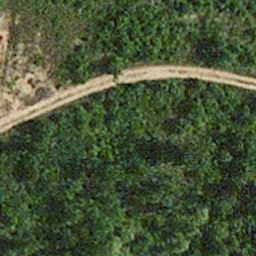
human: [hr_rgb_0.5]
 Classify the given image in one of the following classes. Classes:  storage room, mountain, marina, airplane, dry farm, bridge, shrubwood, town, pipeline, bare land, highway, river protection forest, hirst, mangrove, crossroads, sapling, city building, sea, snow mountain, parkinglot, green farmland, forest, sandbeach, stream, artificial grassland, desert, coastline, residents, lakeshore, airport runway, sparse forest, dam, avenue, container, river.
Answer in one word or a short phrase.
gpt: avenue